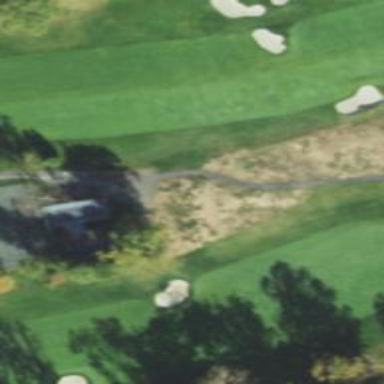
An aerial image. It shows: Grassy pitch designated for golf. It features vibrant green golf course.